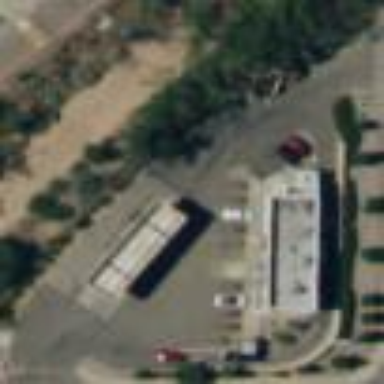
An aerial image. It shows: Fuel station.